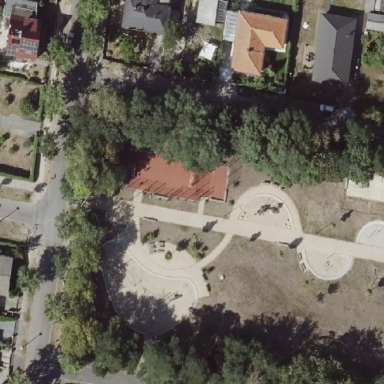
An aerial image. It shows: Park.